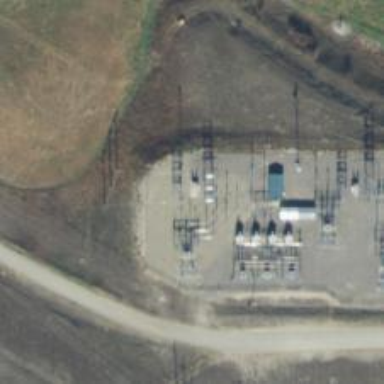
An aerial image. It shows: Switch for power supply.